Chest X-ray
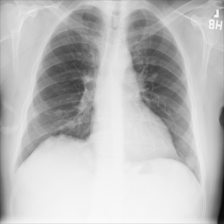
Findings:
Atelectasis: negative
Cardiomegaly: negative
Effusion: negative
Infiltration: negative
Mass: negative
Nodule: positive
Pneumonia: negative
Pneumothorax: negative
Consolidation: positive
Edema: negative
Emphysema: negative
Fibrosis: negative
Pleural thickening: negative
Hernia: negative